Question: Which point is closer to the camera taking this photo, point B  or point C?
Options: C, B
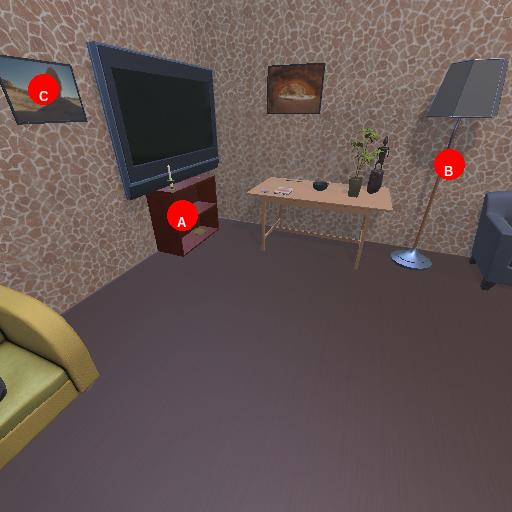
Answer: C